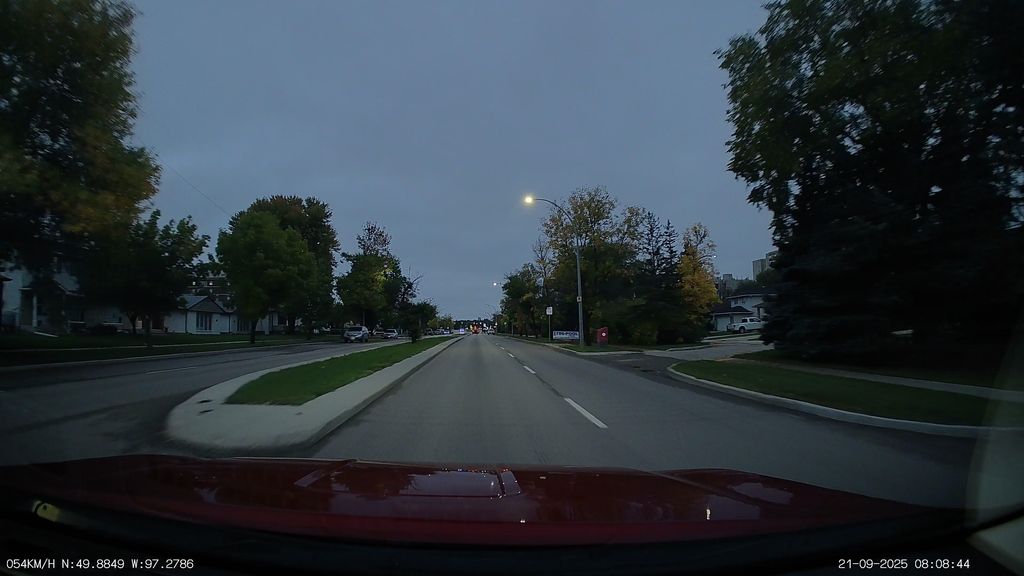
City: winnipeg